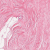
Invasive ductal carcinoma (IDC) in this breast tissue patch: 0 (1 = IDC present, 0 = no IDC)